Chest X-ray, AP view. Patient: 71 years old, sex F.
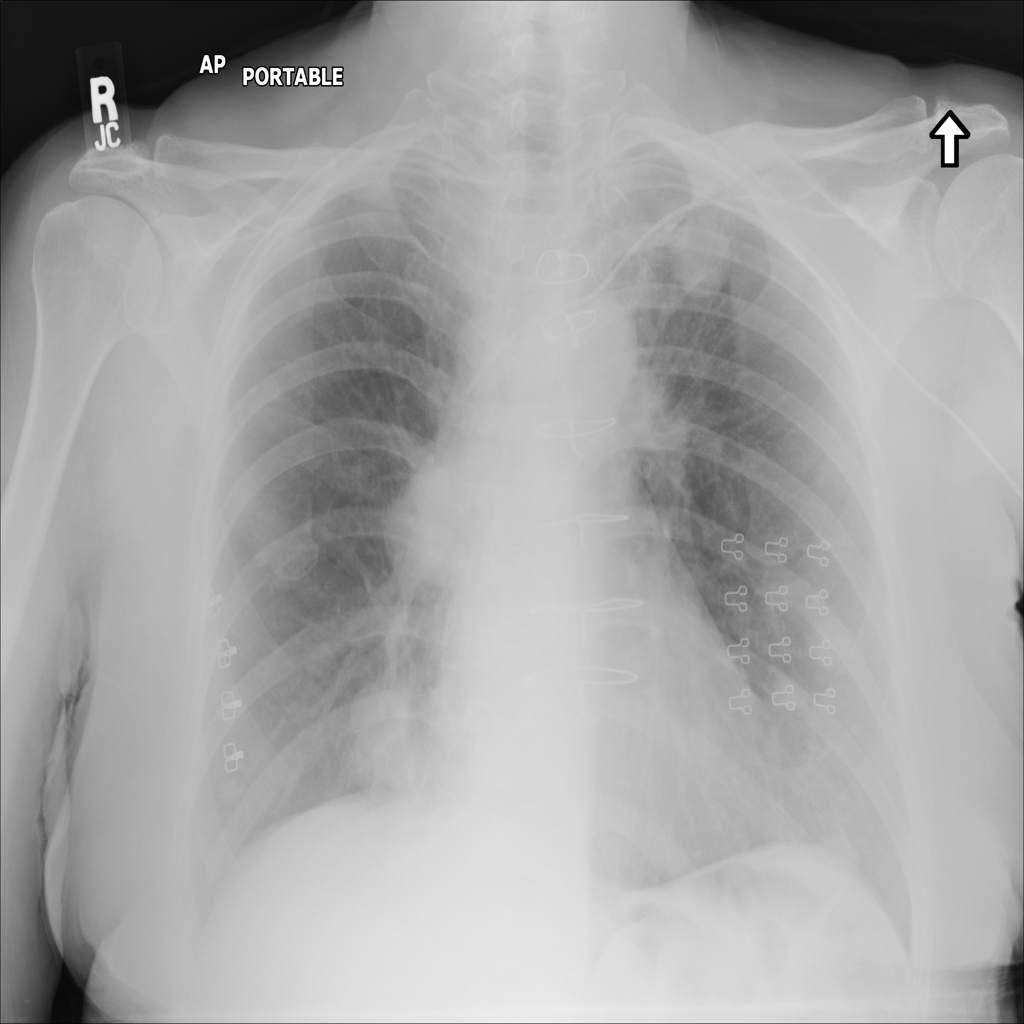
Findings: Mass